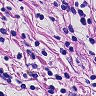
Metastatic tissue present: no